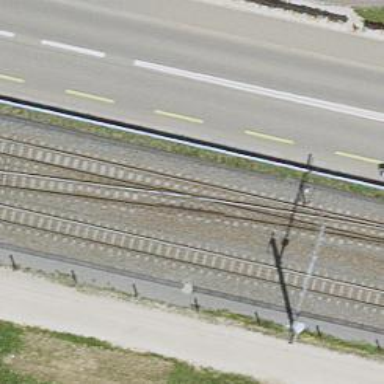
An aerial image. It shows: Narrow-gauge railway siding with electrified contact line.